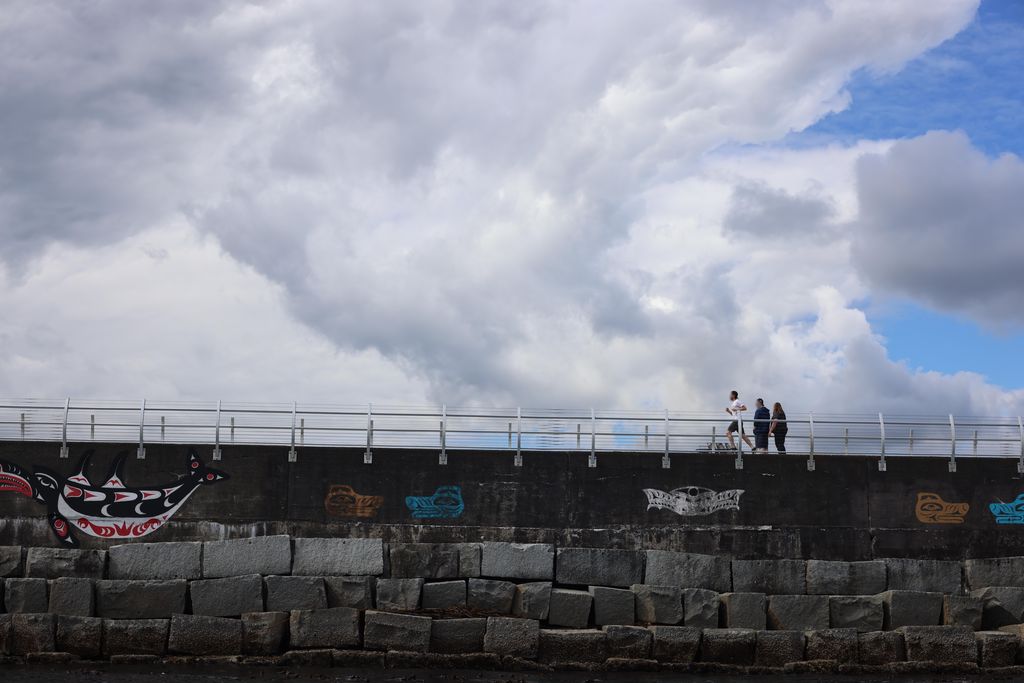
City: victoria